Question: I'm trying to learn mouse/keyboard emulation using win api.
I found out that it is possible to emulate button click using sendmessage() function.
Well, I get coordinates of "play" button (it is (60;100)) and trying to push this button using the following code:
'''
int x = 60;
int y = 100;
int lParam = ((x << 16) | (y & 0xffff));
int parentWindow = FindWindow("BaseWindow_RootWnd", "Main Window");//get main winamp window
MessageBox.Show(parentWindow.ToString());//failed if 0
SendMessage(parentWindow, WM_LBUTTONDOWN, IntPtr.Zero, new IntPtr(lParam));//send left mouse button down
SendMessage(parentWindow, WM_LBUTTONUP, IntPtr.Zero, new IntPtr(lParam));//send left mouse button up
'''
But this code has no effect on the winamp.
Can anybody point me on the mistakes i made? Any help is greatly appreciated!
p.s. It's not applicable for me to move mouse to the winamp play button, than do a click, than move it back.
Also for winamp it is impossible to get button's handle. With button handle SendMessage() works fairly well, but with coordinates it doesn't at all.
Well, the code above activates winamp window and shows it, if it was minimized. But play button stil don't want to be pushed ;(
Here are messages I get after I execute the code above.

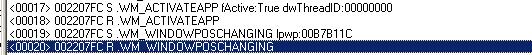
Answer: well, to simulate mouse click in winamp window you need to do exactly what is happening when you just click it with hardware mouse. The following was found out from spy++:

So to emulate mouse click we need to:
1. Call twice PostMessage() instead of SendMessage() because "P" in the screenshot above tells us that the message was got from the PostMessage() (according to msdn)
2. The parameters should be the following for the first PostMessage(): - First parameter - Winamp window handle (in our case it is 005E09FA) - Second parameter - the winapi code of the event, when left mouse button is down(WM_LBUTTONDOWN = 0x201) - Third parameter - MK_LBUTTON = 0x1 (It seems, it is necessary to pass it. It would be great if somebody can explain why) - Fourth parameter - Coordinates of the point where you want to press mouse button (this parameter can be calculated as following - ((Y << 16) | X))
3. The parameters should be the following for the second PostMessage(): - First parameter - Winamp window handle (in our case it is 005E09FA) - Second parameter - the winapi code of the event, when left mouse button is up (WM_LBUTTONUP = 0x202) - Third parameter - 0 or IntPtr.Zero - Fourth parameter - Coordinates of the point where you want to release mouse button (need to be as in first PostMessage() if you want your click to have an effect; this parameter can be calculated as following - ((Y << 16) | X))
Thanks everyone for their input!